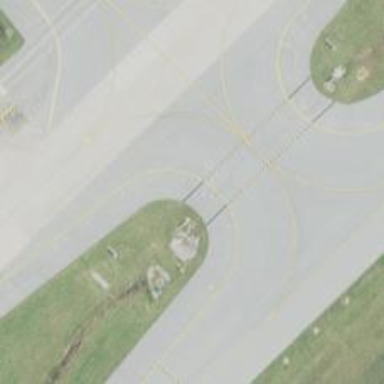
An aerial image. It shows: View of taxiway at the airport.